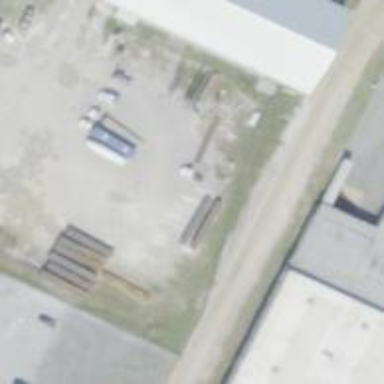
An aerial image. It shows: Abandoned railway yard.